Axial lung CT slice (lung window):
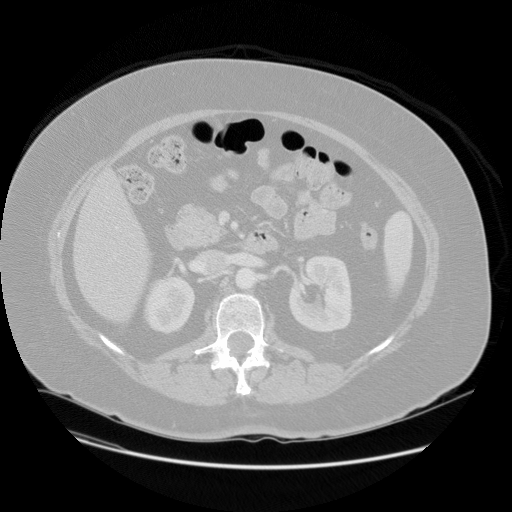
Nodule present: no